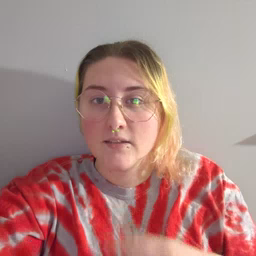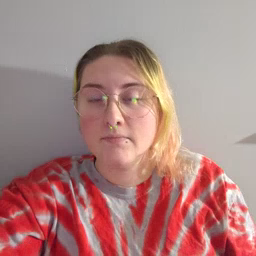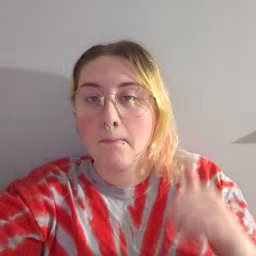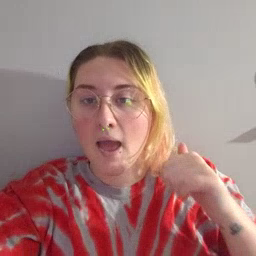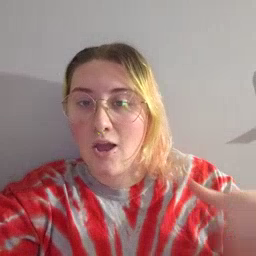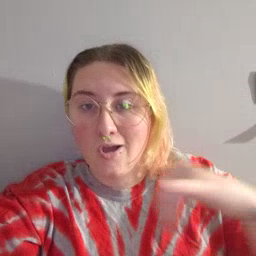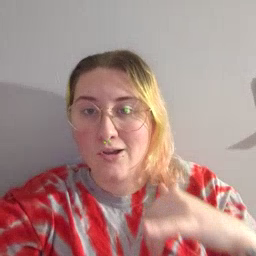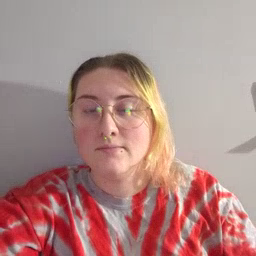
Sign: backyard